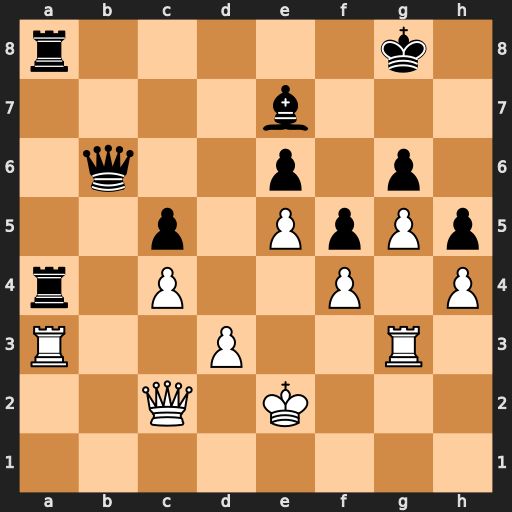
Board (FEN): r5k1/4b3/1q2p1p1/2p1PpPp/r1P2P1P/R2P2R1/2Q1K3/8
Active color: w
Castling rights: -
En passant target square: -
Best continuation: Rxa4 Rxa4 Qxa4